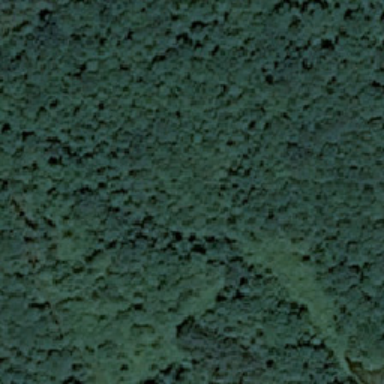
The forest is covered with green trees grass and other plants .